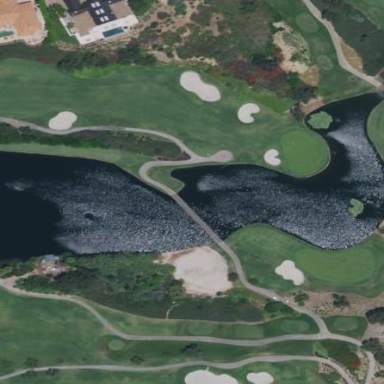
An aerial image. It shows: Water hazard on golf course. The hazard is natural water feature.